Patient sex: M
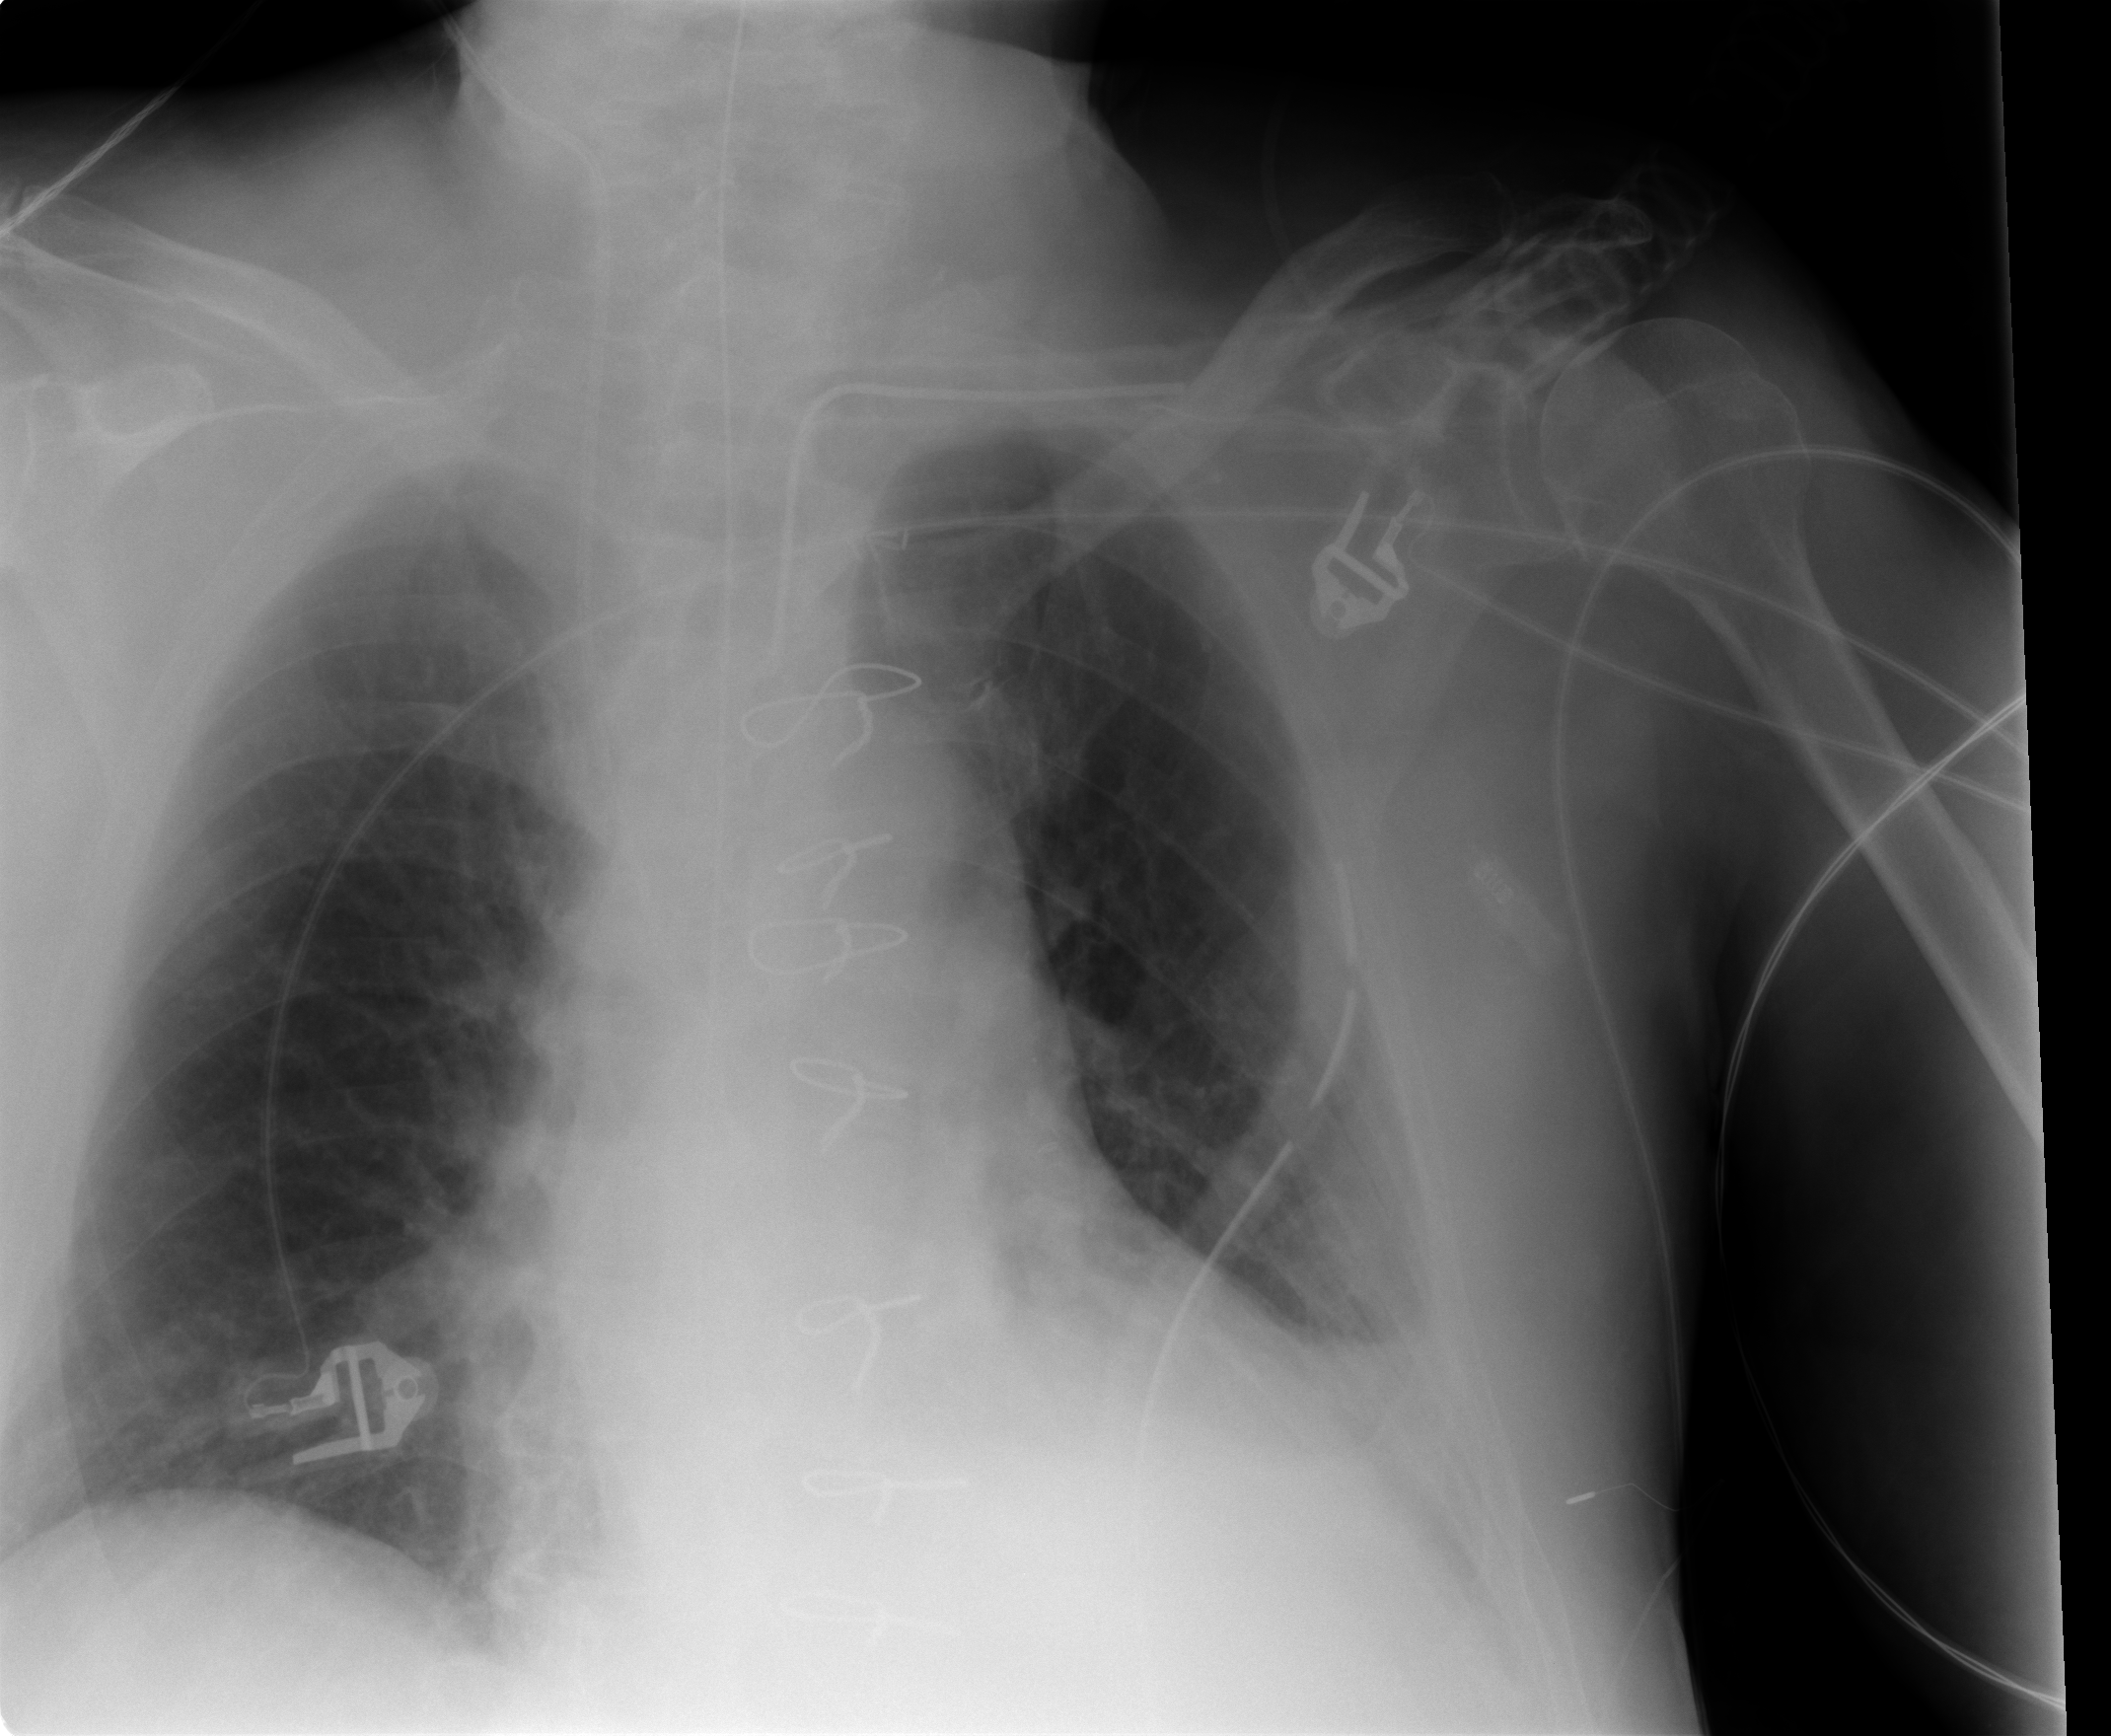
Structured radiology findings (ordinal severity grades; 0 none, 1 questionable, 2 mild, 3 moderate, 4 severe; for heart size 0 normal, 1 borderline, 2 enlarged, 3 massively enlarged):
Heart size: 1
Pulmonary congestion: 0
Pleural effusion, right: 0
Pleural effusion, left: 2
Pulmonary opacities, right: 0
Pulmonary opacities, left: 0
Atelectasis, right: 1
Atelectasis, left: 2